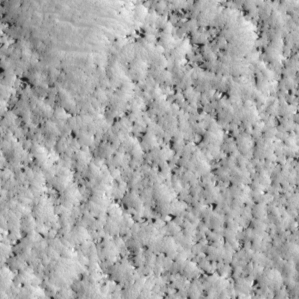
Label: non_frost